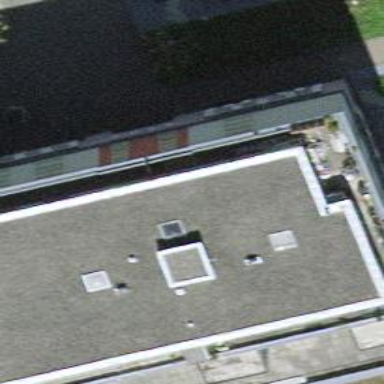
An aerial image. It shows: Flat-roofed apartment building.